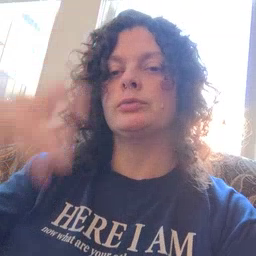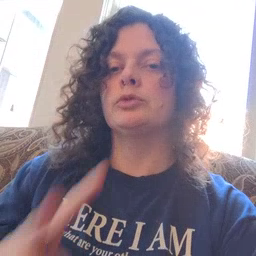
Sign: helicopter